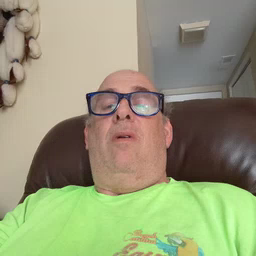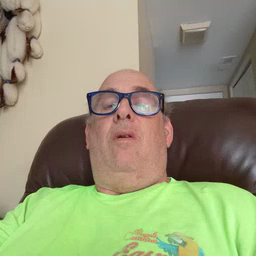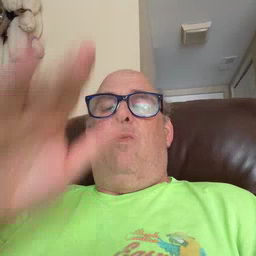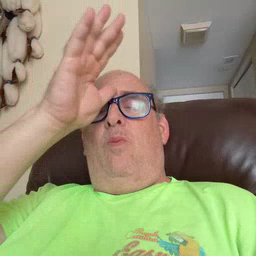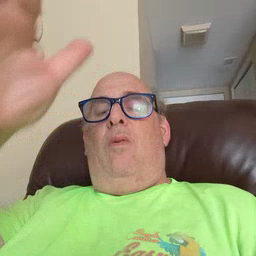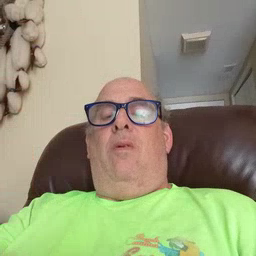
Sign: grandpa